Field crop: maize
Growth stage: 1
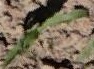
Species: maize